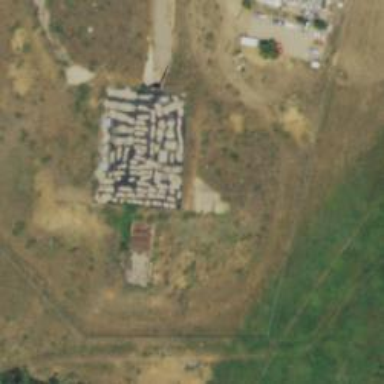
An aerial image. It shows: Image of historic bunker.